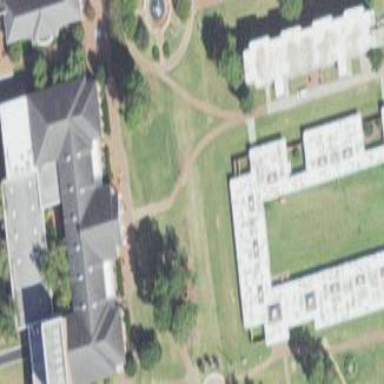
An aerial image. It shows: View of university building.